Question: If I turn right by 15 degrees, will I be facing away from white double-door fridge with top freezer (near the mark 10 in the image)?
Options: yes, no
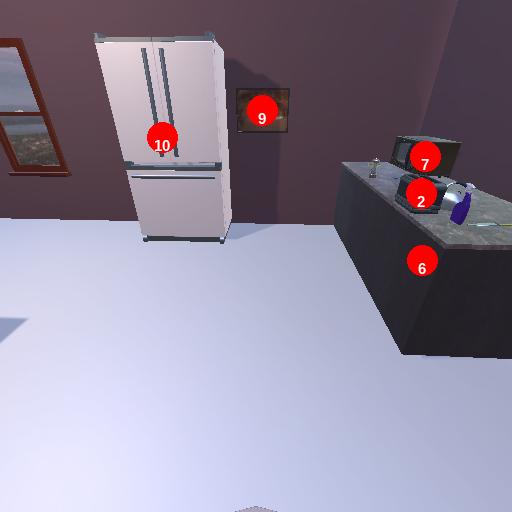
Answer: yes